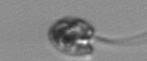
Label: flagellate_morphotype1